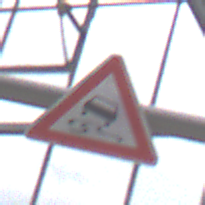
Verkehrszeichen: SchleuderOderRutschgefahr
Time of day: Midday
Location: Roofed (Special)
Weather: Overcast
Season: NotSpecified
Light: Natural